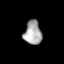
Tissue: lung
Cell type: Myeloid cells
Senescence score: 0.5429
Nuclear area (px): 410
Mean DAPI intensity: 167.927